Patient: sex M, age 54
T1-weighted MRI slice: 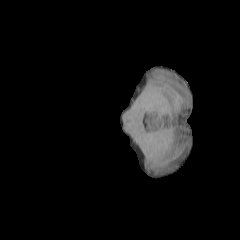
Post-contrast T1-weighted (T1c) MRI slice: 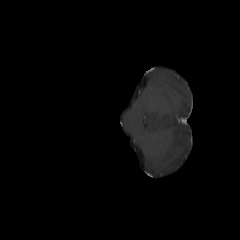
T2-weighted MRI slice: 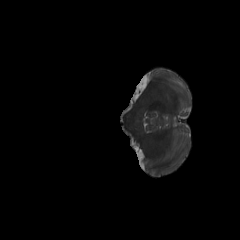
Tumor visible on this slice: no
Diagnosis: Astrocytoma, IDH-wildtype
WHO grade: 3